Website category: sports
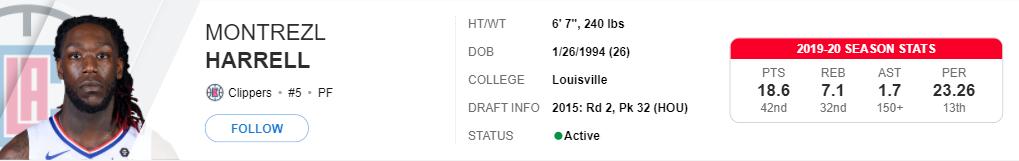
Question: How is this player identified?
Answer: Montrezl Harrell

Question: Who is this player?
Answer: Montrezl Harrell

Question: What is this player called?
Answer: Montrezl Harrell

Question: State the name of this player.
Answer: Montrezl Harrell

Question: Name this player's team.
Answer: Clippers

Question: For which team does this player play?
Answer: Clippers

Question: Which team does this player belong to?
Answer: Clippers

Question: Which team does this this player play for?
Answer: Clippers

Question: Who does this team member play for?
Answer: Clippers

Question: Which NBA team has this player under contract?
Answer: Clippers

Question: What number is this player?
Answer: #5

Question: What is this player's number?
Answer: #5

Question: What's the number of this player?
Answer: #5

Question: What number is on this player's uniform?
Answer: #5

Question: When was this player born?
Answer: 1/26/1994

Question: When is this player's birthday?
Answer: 1/26/1994

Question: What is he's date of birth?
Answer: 1/26/1994

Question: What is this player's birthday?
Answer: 1/26/1994

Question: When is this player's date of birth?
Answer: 1/26/1994

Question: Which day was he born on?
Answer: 1/26/1994

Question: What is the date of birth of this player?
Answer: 1/26/1994

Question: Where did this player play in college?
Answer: Louisville

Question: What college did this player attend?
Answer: Louisville

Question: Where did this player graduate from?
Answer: Louisville

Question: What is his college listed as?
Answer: Louisville

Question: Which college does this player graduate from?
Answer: Louisville

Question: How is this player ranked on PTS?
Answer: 18.6

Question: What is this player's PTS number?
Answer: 18.6

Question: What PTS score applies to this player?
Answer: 18.6

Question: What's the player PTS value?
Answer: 18.6

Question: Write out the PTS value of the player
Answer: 18.6

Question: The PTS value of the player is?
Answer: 18.6

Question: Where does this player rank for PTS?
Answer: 42nd

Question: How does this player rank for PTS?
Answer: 42nd

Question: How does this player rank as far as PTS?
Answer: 42nd

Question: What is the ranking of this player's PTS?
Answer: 42nd

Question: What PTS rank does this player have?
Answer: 42nd

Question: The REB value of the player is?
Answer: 7.1

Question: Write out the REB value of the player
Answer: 7.1

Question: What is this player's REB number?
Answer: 7.1

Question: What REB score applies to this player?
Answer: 7.1

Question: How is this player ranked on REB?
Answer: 7.1

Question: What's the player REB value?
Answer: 7.1

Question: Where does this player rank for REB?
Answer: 32nd

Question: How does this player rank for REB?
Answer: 32nd

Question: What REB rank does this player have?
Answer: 32nd

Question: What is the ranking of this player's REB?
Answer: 32nd

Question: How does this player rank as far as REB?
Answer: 32nd

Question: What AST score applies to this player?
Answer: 1.7

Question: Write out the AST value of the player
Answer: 1.7

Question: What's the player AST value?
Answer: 1.7

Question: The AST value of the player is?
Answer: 1.7

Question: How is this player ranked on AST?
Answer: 1.7

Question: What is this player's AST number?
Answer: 1.7

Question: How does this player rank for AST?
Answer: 150+

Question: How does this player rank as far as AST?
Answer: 150+

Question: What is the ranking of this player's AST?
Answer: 150+

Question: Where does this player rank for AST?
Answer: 150+

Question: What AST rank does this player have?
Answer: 150+

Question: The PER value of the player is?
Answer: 23.26

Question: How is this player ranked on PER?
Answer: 23.26

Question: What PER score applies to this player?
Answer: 23.26

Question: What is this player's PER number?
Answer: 23.26

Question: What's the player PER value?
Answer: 23.26